Question: I'm trying to locate some regions of a frame, the frame is in Ycbcr color space. and I have to select those regions based on their Y values.
so I wrote this code:
'''
Mat frame. ychannel;
VideoCapture cap(1);
int key =0;
int maxV , minV;
Point max, min;
while(key != 27){
cap >> frame;
cvtColor(frame,yframe,CV_RGB_YCrCb); // converting to YCbCr color space
extractChannel(yframe, yframe, 0); // extracting the Y channel
cv::minMaxLoc(yframe,&minV,&maxV,&min,&max);
cv::threshold(outf,outf,(maxV-10),(maxV),CV_THRESH_TOZERO);
/**
Now I want to use :
cv::rectangle()
but I want to draw a rect around any pixel (see the picture bellow)that's higher than (maxV-10)
and that during the streaming
**/
key = waitKey(1);
}
'''
I draw this picture hopping that it helps to understand what I what to do .

thanks for your help.
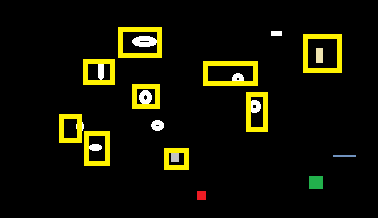
Answer: You have to find the each of the <URL>, and draw their bounding box.